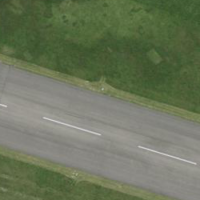
EUNIS habitat code: 57
Species observed at this site:
Circus aeruginosus
Corvus corone
Pernis apivorus
Milvus migrans
Milvus milvus
Pica pica
Phoenicurus ochruros
Passer domesticus
Ciconia ciconia
Buteo buteo
Falco tinnunculus